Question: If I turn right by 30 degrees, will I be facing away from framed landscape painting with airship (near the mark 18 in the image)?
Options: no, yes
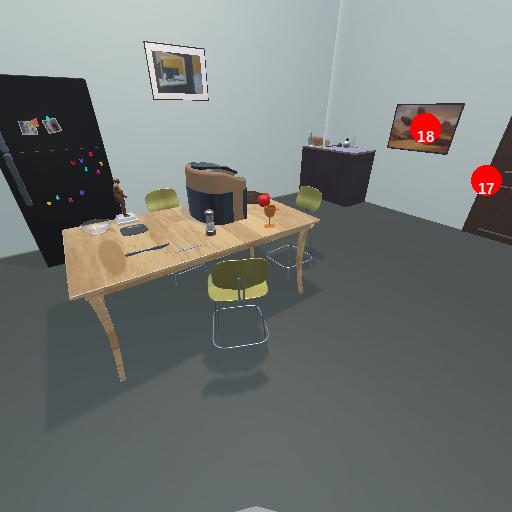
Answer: no